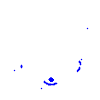
Particle: electron